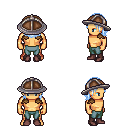
a pixel art fantasy rpg character, male body template, human, tanned skin, leather shoulder armor, teal pants, white cyan long bangs hairstyle, chain helm, maroon shoes, four views (front, back, left, right), 2x2 character sprite sheet, small pixel art, hard edges, no anti-aliasing